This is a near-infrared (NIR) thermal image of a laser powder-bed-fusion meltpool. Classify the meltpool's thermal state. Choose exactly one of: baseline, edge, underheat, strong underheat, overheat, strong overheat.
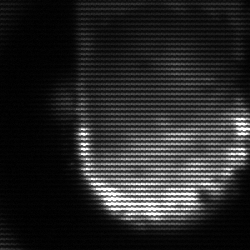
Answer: baseline